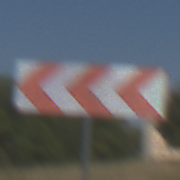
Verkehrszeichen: RichtungstafelnInKurvenGrossRechts
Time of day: Midday
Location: Outdoor (Nature)
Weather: Clear
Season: NotSpecified
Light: Natural